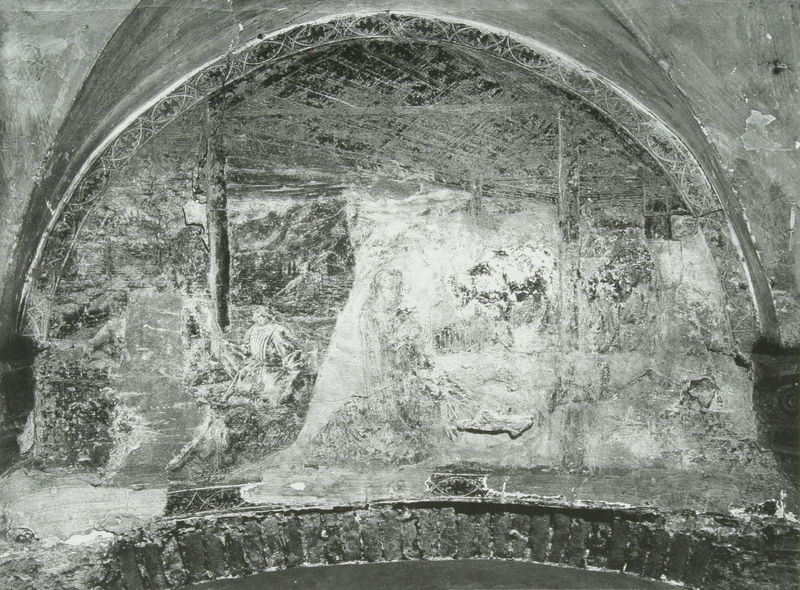
Titel: Anbetung des Kindes
Künstler: Paolo Uccello
Standort: Florenz
Institution: Galleria degli Uffizi, Magazin
Schlagwörter: dunkel, gemälde, mann, weiß, landschaft, frau, grau, hell, hintergrund, schwarz, säule, säulen, schleier, malerei, ornament, alt, bart, wand, architektur, stein, steine, innenraum, brücke, kirche, figur, interieur, stoff, gotik, höhle, oval, rund, relief, blumenvase, bogen, italien, risse, mauer, ziegel, grafik, graphik, backstein, figuren, rundbogen, wandgemälde, wandmalerei, lciht, durchgang, blumenstrauss, foto, fotografie, photographie, keller, arkade, ruine, gewölbe, religion, torbogen, strahlen, mauerwerk, schnitt, schwarzweiß, kapitell, photo, fragment, fries, rustika, kaputt, verschwommen, gotisch, spitzbogen, jesus, knieend, apsis, knieende, romanik, stall, zerstört, fresko, maria, madonna, anbetung, grautöne, fresco, beschädigung, verkündigung, geburt, krippe, backsteine, kratzer, tympanon, steinmetzarbeit, thympanon, blendbogen, lünette, heilige familie, supraporte, baukunst, beschädigt, höhlenmalerei, ruhe auf der flucht, verblasst, restaurierungsbedürftig, anbedung, mauerbogen, aufscnitt, demoliert, erhaltungszustand, garaffitt, lünnette, schlecht erhalten, sgrafitto, unkenntlich, uralt, grippe, relife, tympahon